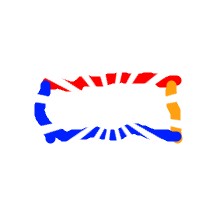
Shape: rectangle